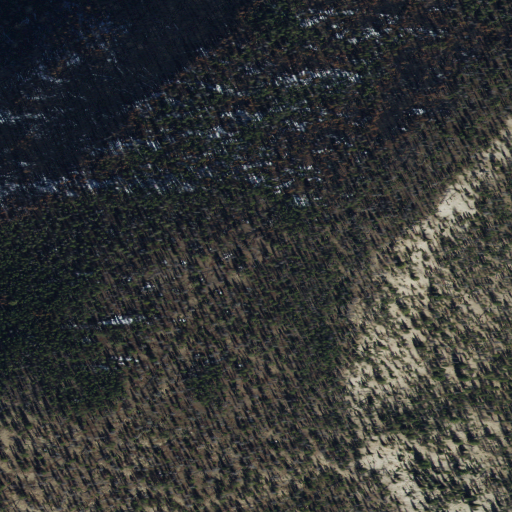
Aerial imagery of ridge(s) in Idaho named Shellrock Ridge containing evergreen forest, grassland, and shrub